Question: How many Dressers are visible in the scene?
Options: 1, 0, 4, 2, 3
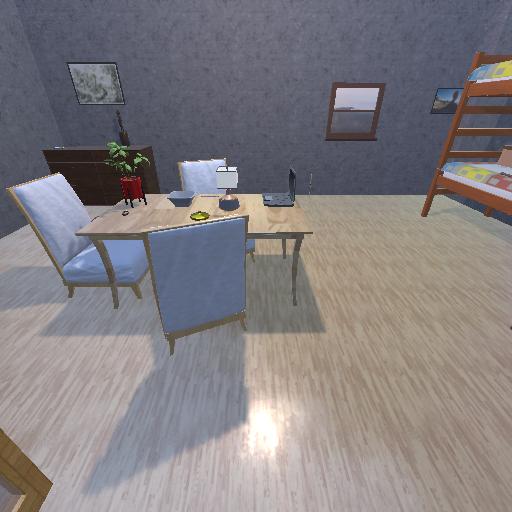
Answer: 1